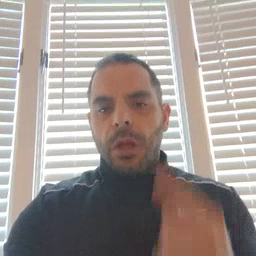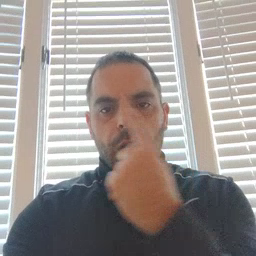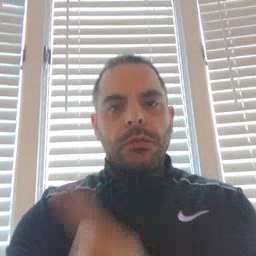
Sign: eye